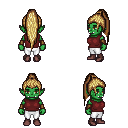
a pixel art fantasy rpg character, female body template, orc, green skin, maroon sleeveless shirt, white pants, blonde extra-long topknot hairstyle, cloth bracers, maroon shoes, four views (front, back, left, right), 2x2 character sprite sheet, small pixel art, hard edges, no anti-aliasing